Chest X-ray. View position: AP
Patient age: 51
Patient sex: F
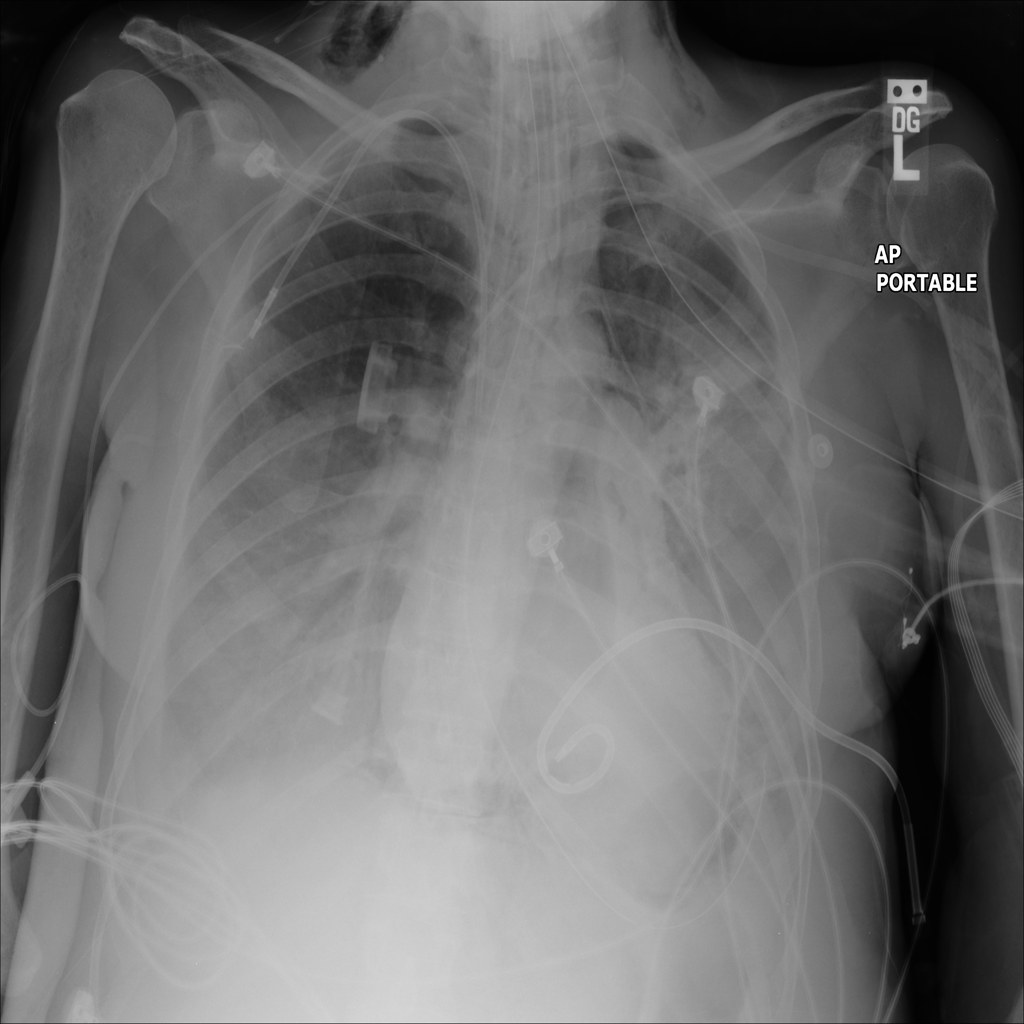
Finding: Pneumothorax